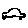
Label: car